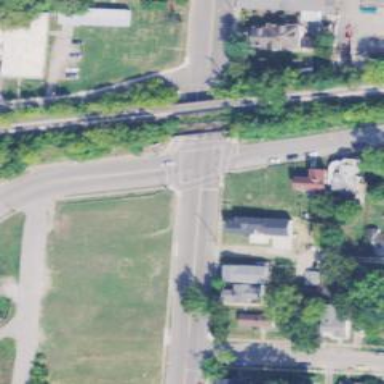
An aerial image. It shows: Footway with asphalt surface and marked with lines at the crossing.